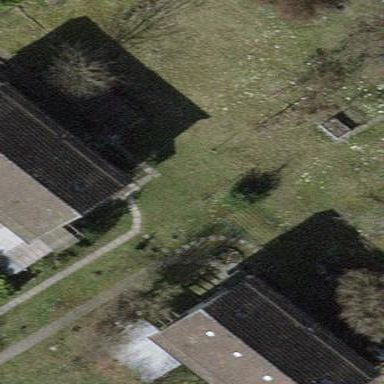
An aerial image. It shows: Terrace building.